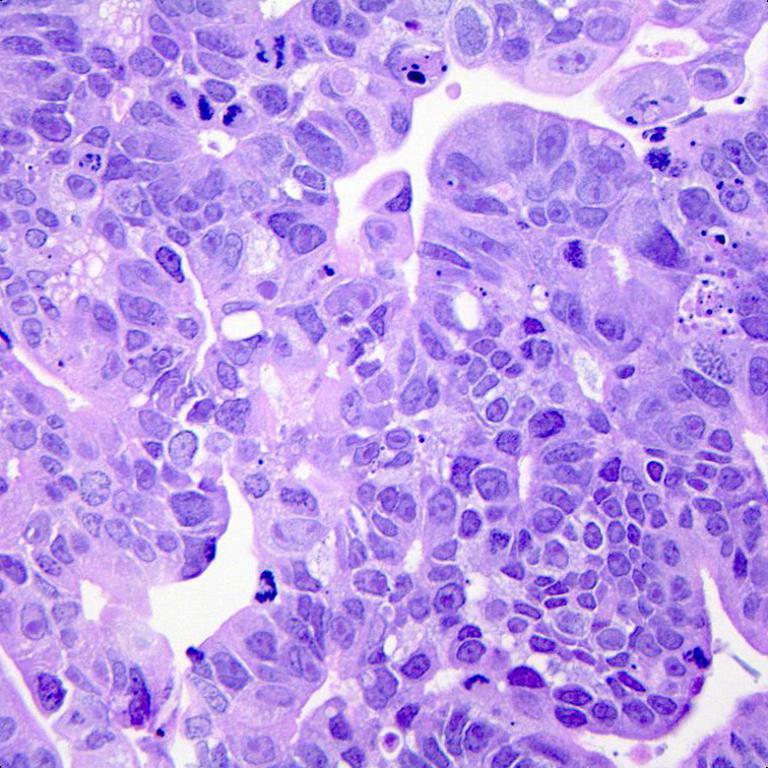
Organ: colon
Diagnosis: adenocarcinomas